Question: I have this question :

Unfortunately, my book didn't provide definition and how to draw/read a logic venn diagram, i have to look at the internet but couldn't find any understandable explanation
From what i understand, the logics for the three diagrams are :
>
1. X AND NOT (Y OR Z)
2. NOT X AND (Y OR Z)
3. Y AND NOT (X OR Z)
Am i right ? Please correct me if i'm wrong
By the ways, does the question mean to combine all three diagrams with OR operation, like :
> 1 OR 2 OR 3
Any help is greatly appreciated !
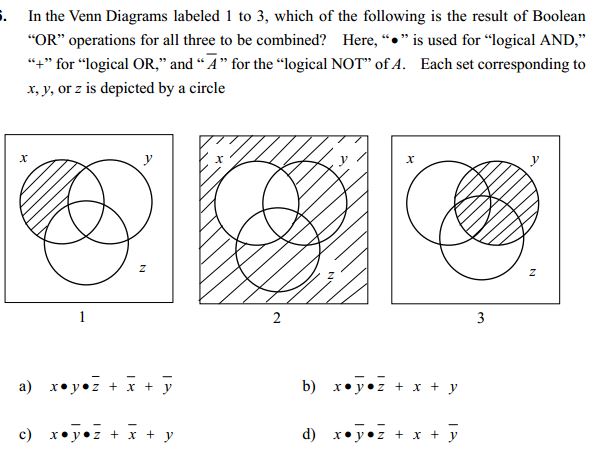
Answer: I could not understand the question correctly. Here's the logic for the three Venn Diagrams:
Your logic for the first Venn Diagram is correct: 'X AND NOT (Y OR Z)'
Your logic for the second Venn Diagram is slightly incorrect, if you look at the Venn Diagram: It is simply 'NOT (X)' (Everything except 'X').
In this case as well, the logic is simply 'Y'.
Now if we perform 'OR' operation on these three:
'''
(X AND NOT (Y OR Z)) + NOT(X) + Y
= X AND NOT(Y) AND NOT(Z) OR NOT(X) OR Y [By de Morgan's law]
'''
which matches option .
Your second and third logics would have been correct if 'X, Y' and 'Z' were the only three regions in the diagram. However there is also a region outside all of them - bounded by the box. You might want to look up on the internet about basics of Venn Diagram, it's one of the easiest things to learn IMO!